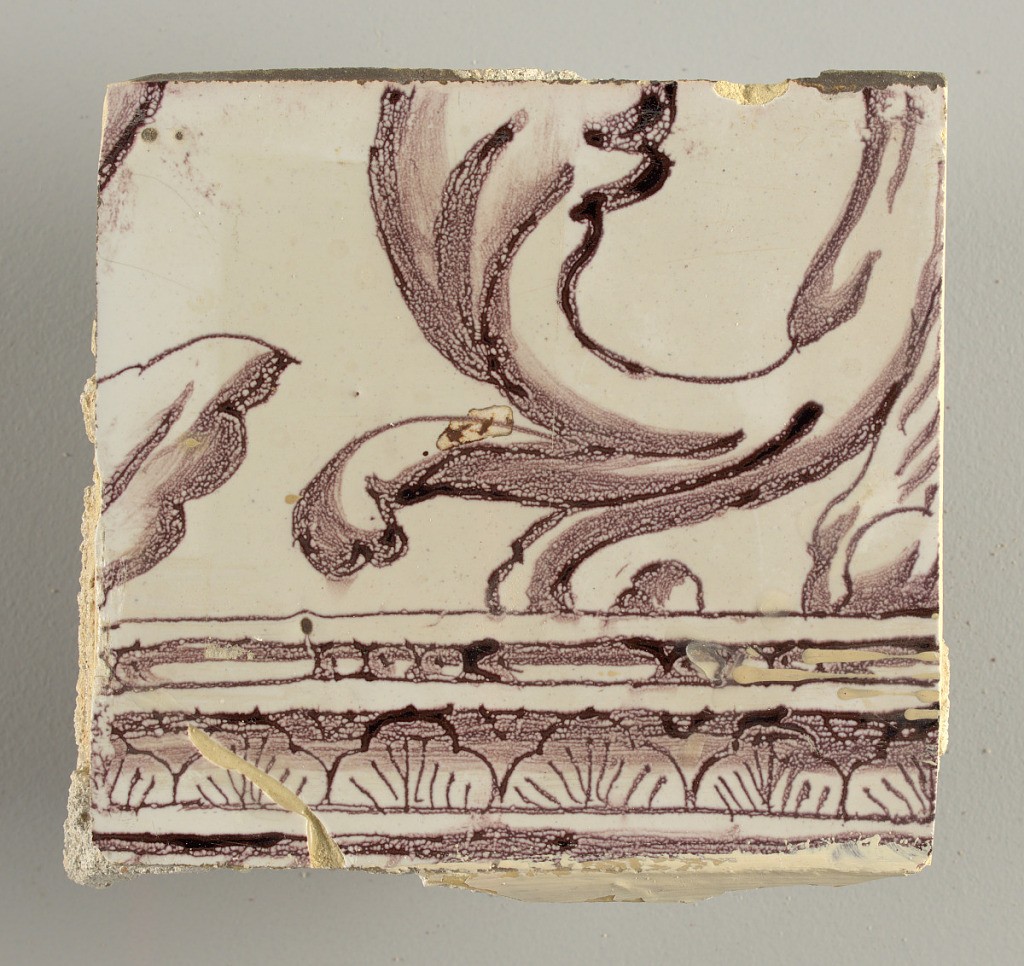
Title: Wall facing
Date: ca. 1725
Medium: Tin-glazed earthenware, underglaze
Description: Horizontal rectangle.  Thirty-seven tiles wide and twenty-one high with opening for door or window nineteen and one-half tiles high and twelve wide.  To left and right of opening, centered canopy above. Left, woman representing Hope, right, a sculputure urn.  Centered above opening, a mascaron.  Arabesque design of foliage.